Field crop: maize
Growth stage: 2
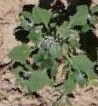
Species: chenopodium